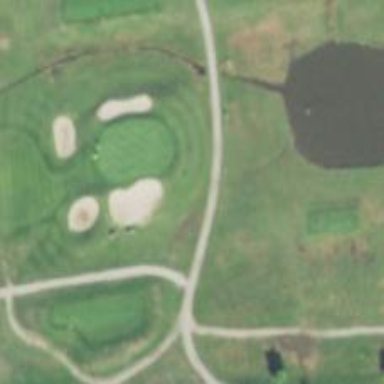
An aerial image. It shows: View of golf hole.